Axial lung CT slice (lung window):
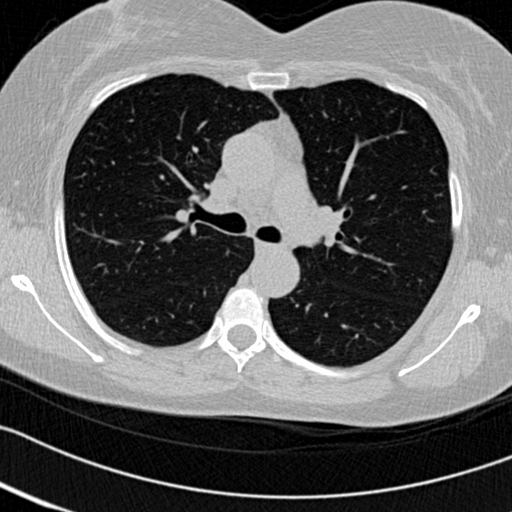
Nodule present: no